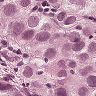
Metastatic tissue present: yes